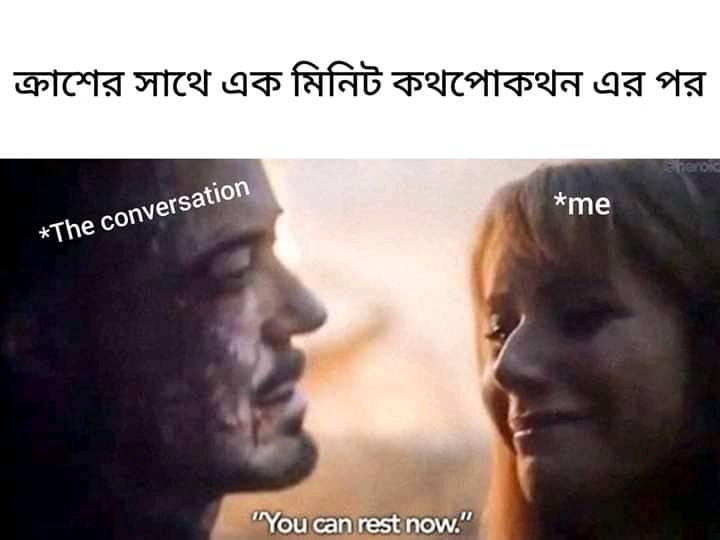
Caption: ক্রাশের সাথে এক মিনিট কথপোকথন এর পর     *The conversation     *me    "You can rest now.  "
Label: non-hate